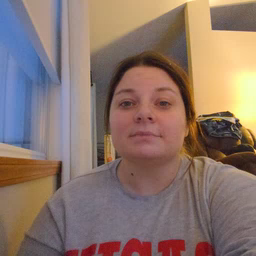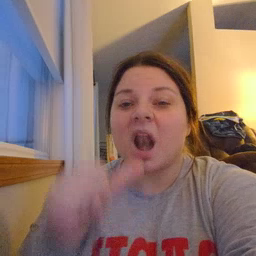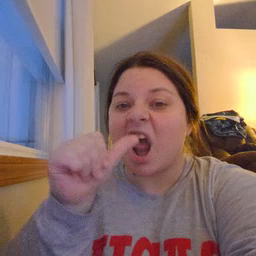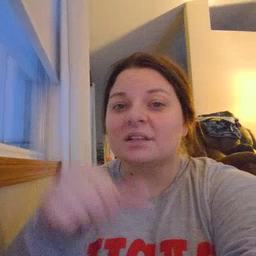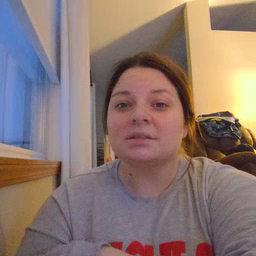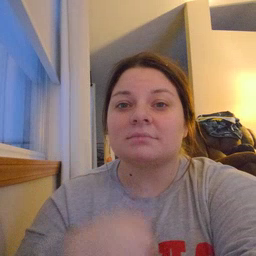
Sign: nuts